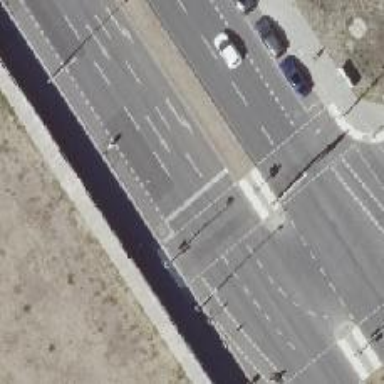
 with asphalt sidewalk on the right side."